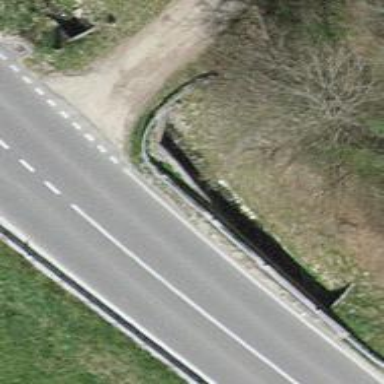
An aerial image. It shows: Culvert tunnel.